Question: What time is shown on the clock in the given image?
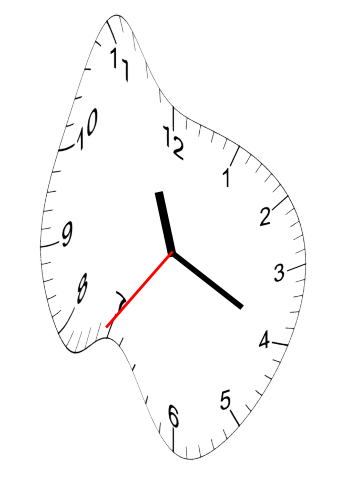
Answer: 11:19:36